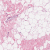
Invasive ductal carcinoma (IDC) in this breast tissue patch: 0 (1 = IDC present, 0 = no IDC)